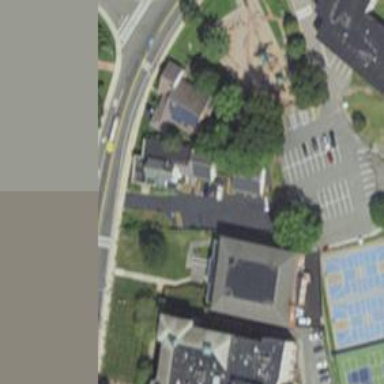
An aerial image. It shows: Funeral home providing services.